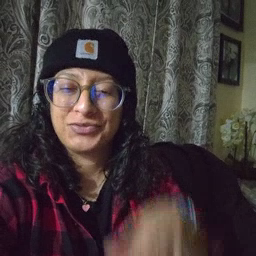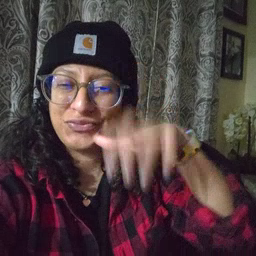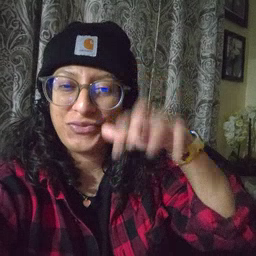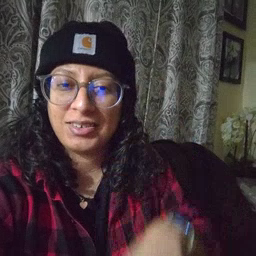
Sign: rain